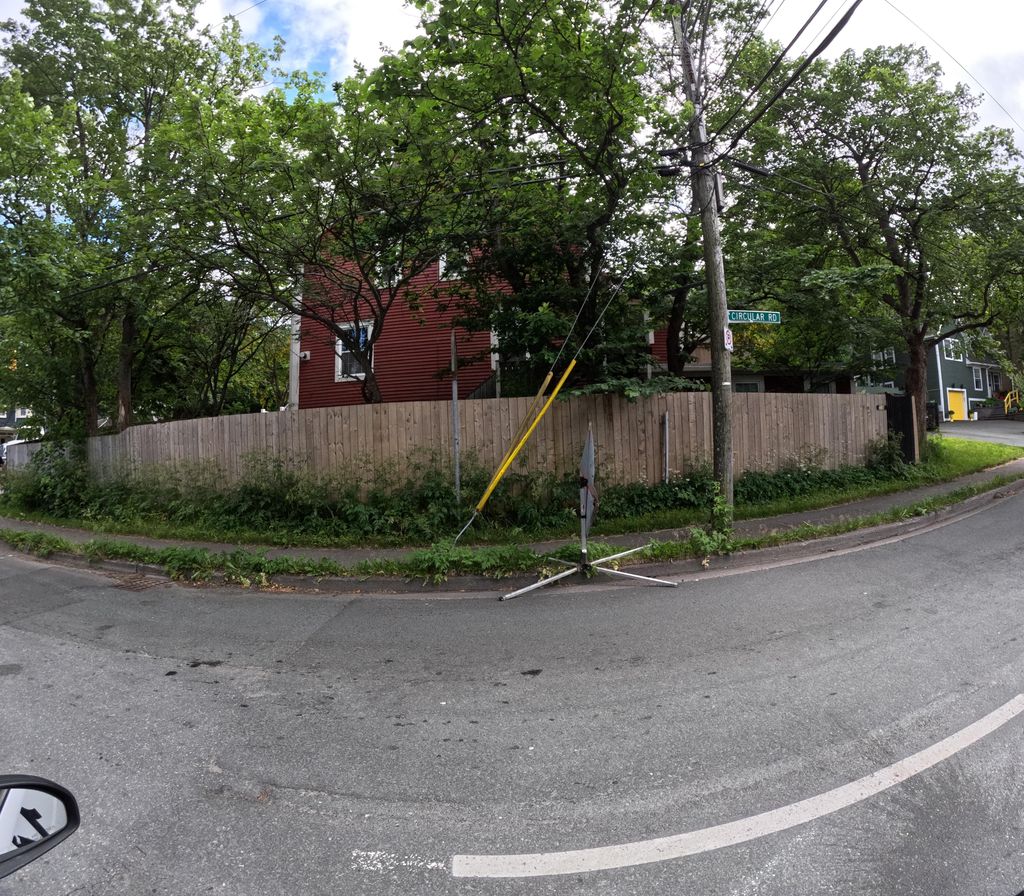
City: st_johns